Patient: sex M, age 55
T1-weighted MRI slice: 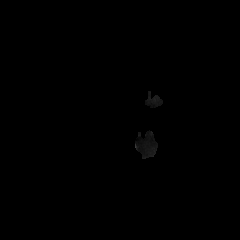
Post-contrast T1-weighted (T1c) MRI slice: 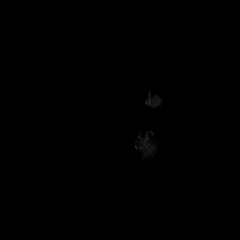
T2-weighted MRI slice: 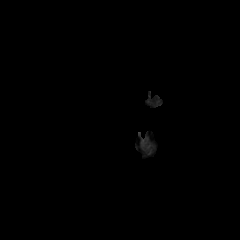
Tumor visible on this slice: no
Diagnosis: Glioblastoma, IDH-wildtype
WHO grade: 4